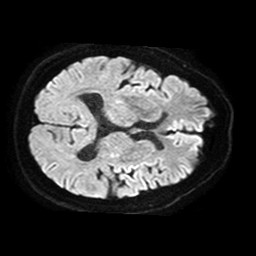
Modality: TRACE
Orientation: axial
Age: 62
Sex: male
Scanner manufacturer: philips
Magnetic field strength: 1.5 T
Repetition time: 3.818 s
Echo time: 0.09719 s